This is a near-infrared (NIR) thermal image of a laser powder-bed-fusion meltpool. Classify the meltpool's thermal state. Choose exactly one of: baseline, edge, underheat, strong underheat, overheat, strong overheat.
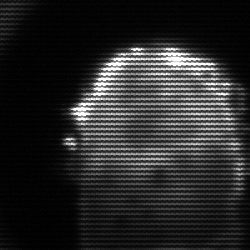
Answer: baseline